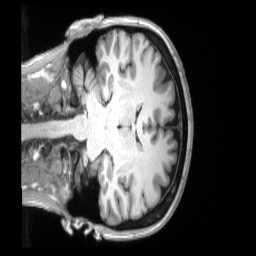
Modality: T1w
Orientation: coronal
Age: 40
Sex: female
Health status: ill
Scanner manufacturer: siemens
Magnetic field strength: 3 T
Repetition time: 2.2 s
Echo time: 0.00157 s